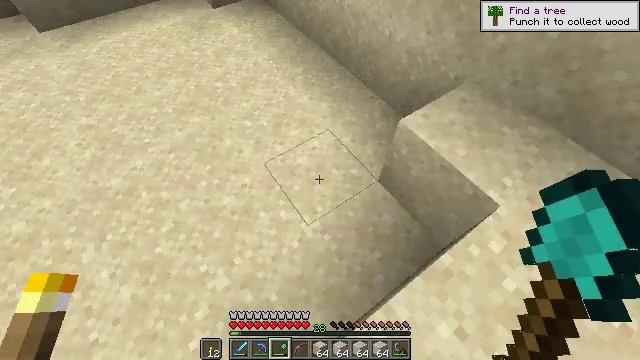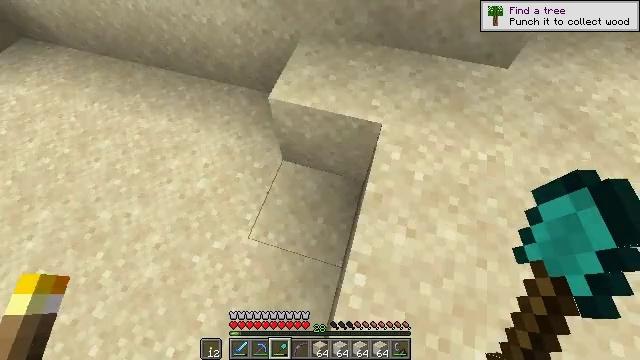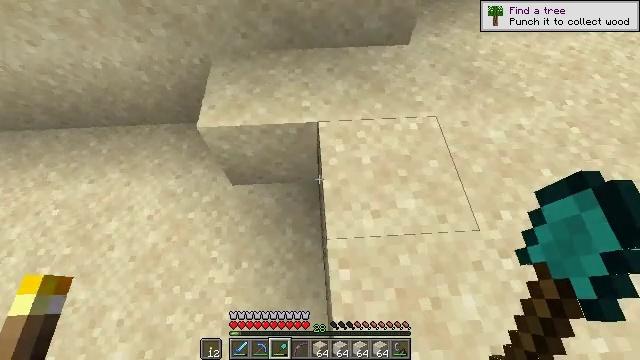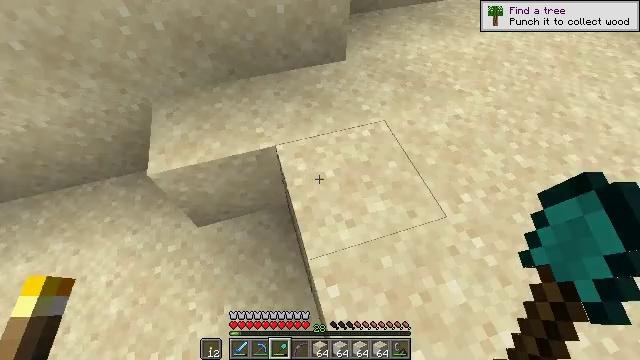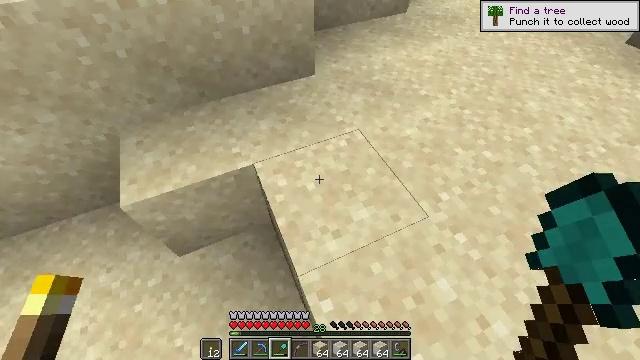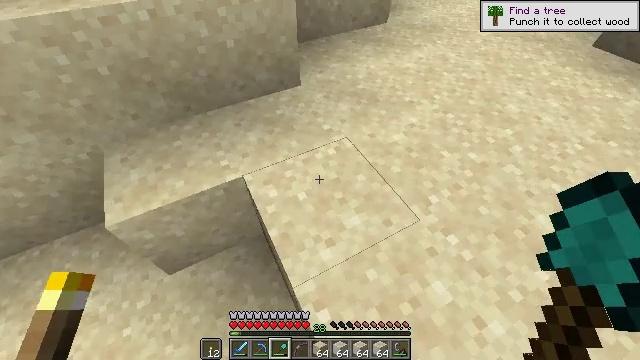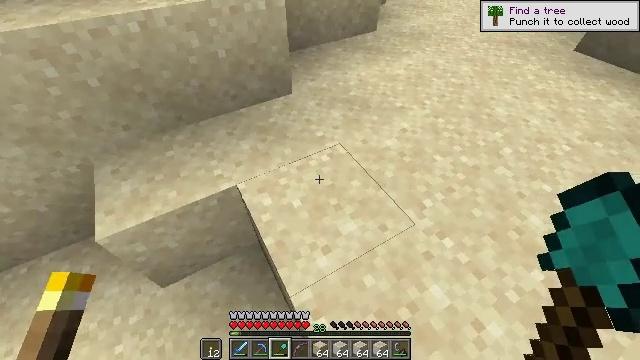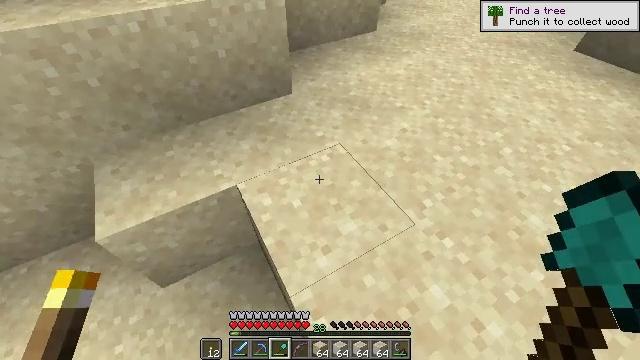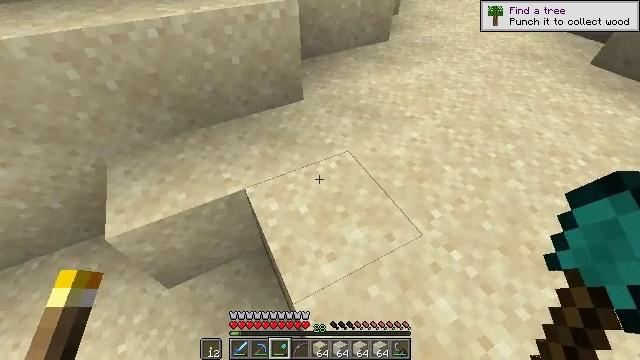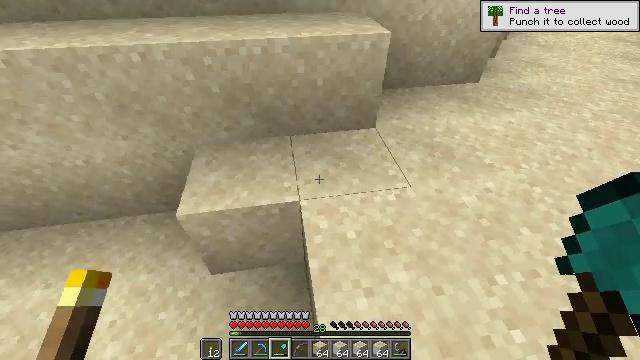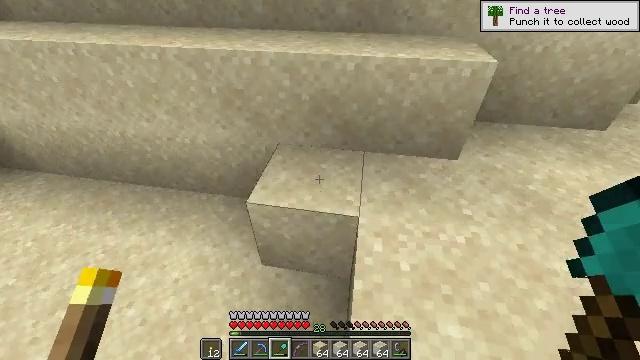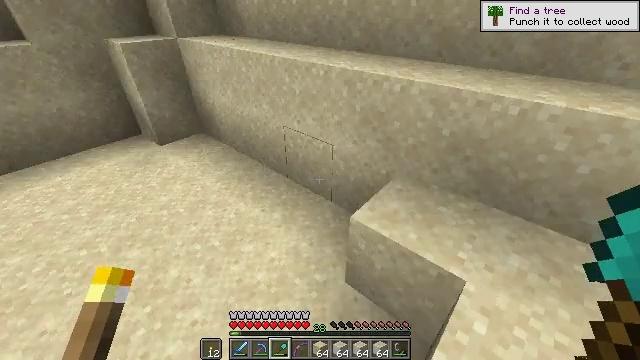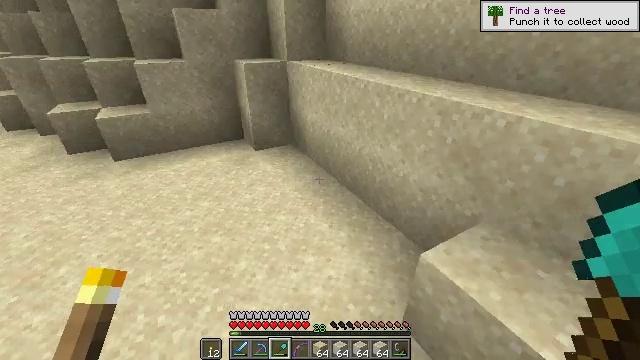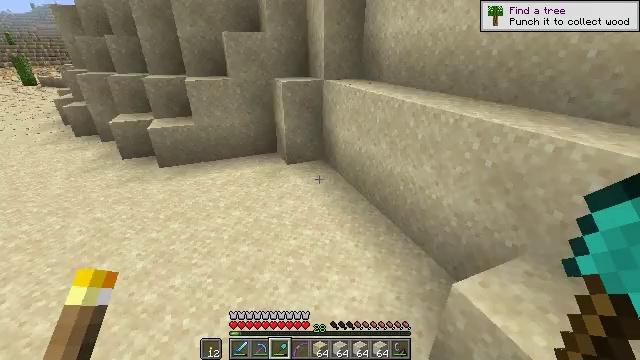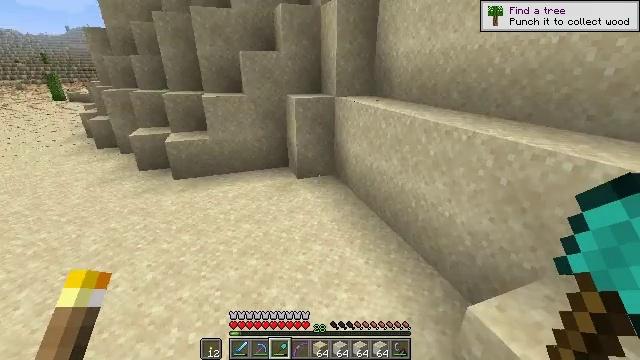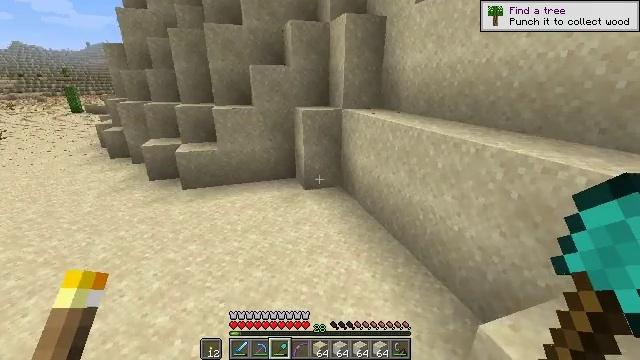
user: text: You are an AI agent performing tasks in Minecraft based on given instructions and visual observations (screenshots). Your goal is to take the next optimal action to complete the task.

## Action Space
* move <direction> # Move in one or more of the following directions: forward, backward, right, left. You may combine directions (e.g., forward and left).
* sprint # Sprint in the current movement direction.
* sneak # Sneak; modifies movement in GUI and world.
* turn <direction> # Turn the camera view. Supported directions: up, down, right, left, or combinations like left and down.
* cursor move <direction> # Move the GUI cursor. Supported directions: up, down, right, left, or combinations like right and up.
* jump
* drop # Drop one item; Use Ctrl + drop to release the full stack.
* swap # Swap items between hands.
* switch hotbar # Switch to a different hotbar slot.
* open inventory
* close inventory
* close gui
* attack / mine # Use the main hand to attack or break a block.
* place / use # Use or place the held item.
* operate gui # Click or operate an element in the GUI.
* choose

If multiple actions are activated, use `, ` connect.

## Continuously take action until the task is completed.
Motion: motion action
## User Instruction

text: Remove a stone slab from the inventory.
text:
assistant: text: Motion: turn right and down
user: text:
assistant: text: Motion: turn right and up
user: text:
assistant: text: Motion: turn right and up
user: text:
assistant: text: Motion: turn right and up
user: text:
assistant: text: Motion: turn right and up
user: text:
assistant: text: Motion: turn right and up
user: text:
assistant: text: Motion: no_op
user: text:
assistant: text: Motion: turn left and up
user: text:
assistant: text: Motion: turn left and up
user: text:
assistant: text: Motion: turn left and up
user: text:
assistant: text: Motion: turn left and up
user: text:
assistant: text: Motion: turn left and up
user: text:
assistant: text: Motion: turn left and up
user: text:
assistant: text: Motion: turn left and up
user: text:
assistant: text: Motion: turn left and up
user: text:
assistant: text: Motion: turn left and up
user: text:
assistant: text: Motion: turn up
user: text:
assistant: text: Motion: turn up
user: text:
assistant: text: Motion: turn right and up
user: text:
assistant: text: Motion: turn right and up
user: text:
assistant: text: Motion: no_op
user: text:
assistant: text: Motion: no_op
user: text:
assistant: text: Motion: move forward
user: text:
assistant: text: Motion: move forward
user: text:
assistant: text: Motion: move forward
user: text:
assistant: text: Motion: move forward
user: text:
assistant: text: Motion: move forward
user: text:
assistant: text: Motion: move forward
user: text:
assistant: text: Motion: move forward
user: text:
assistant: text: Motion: move forward